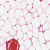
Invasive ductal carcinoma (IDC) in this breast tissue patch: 0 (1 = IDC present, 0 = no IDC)